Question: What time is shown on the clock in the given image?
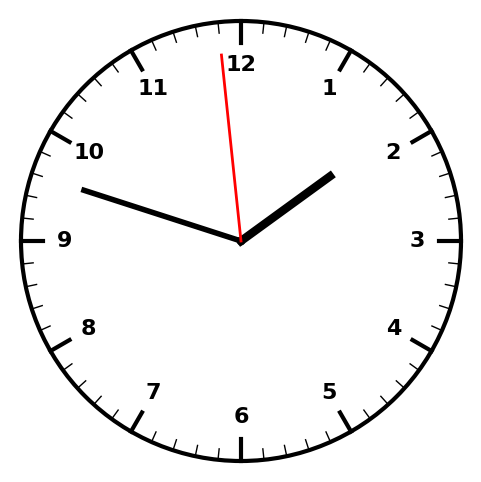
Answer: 01:47:59